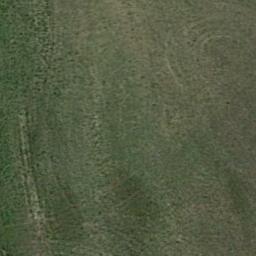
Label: meadow